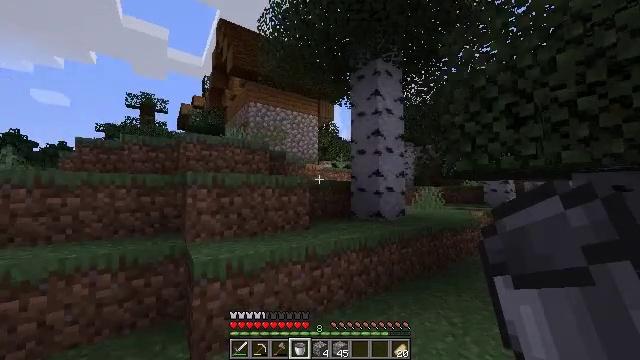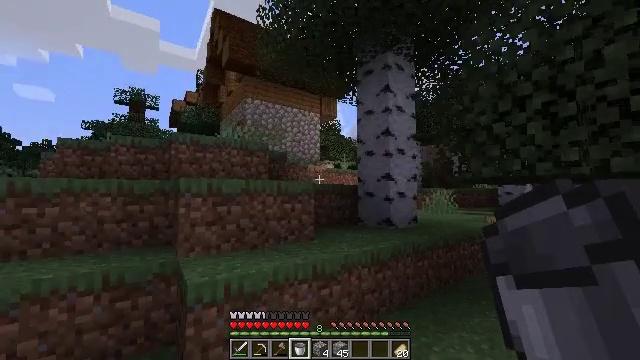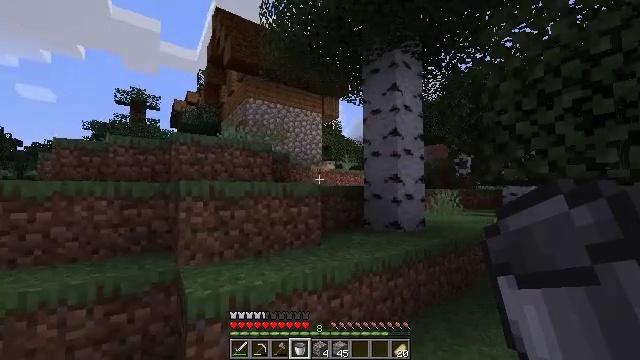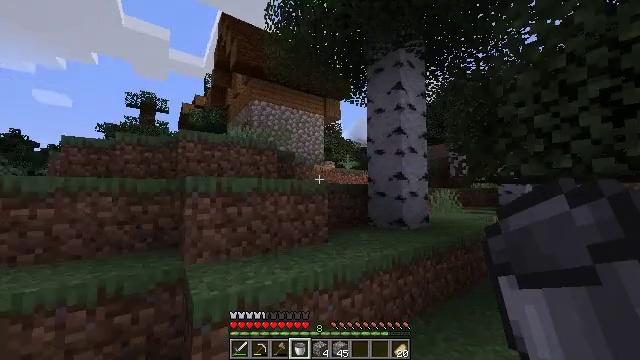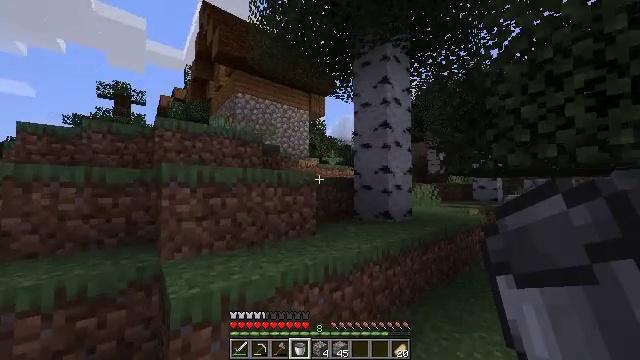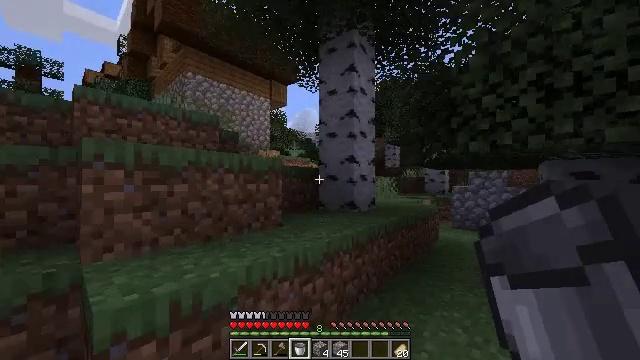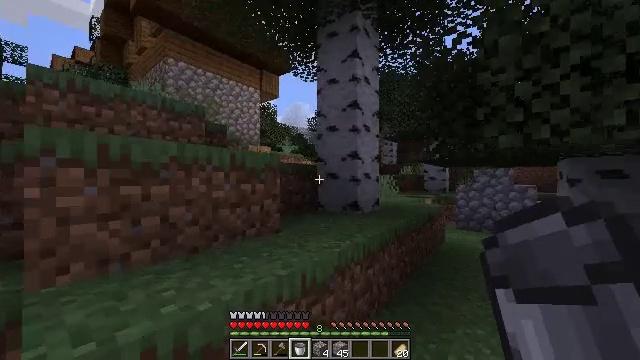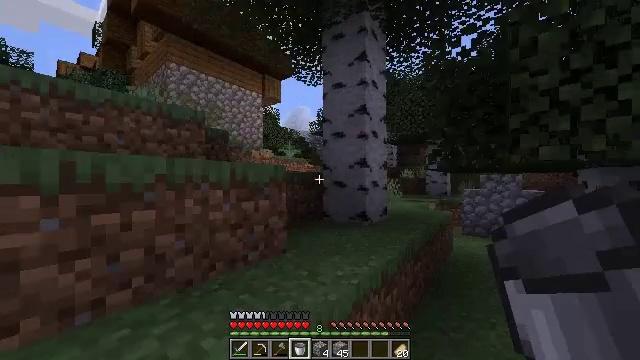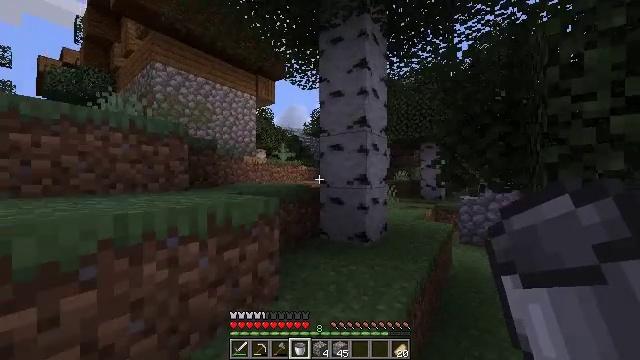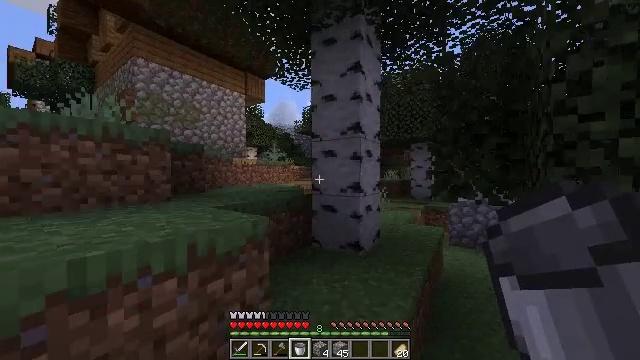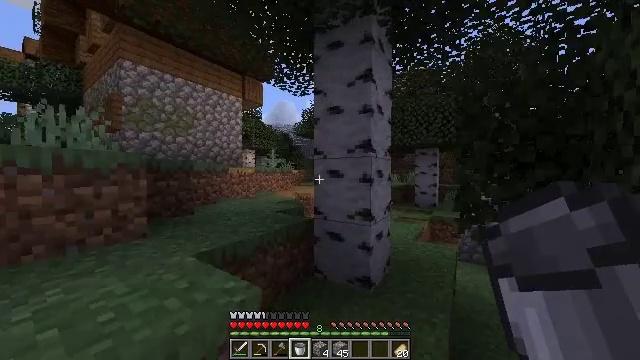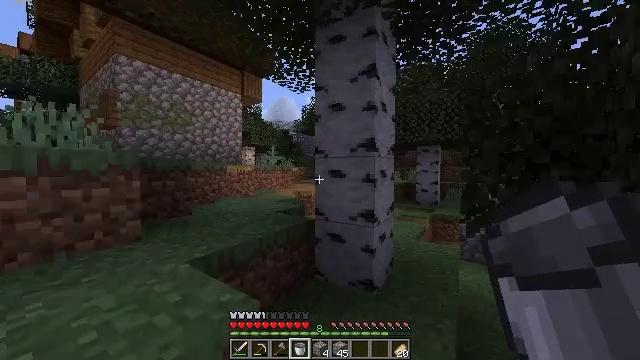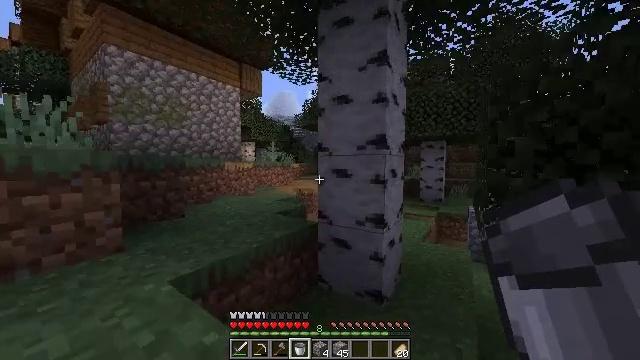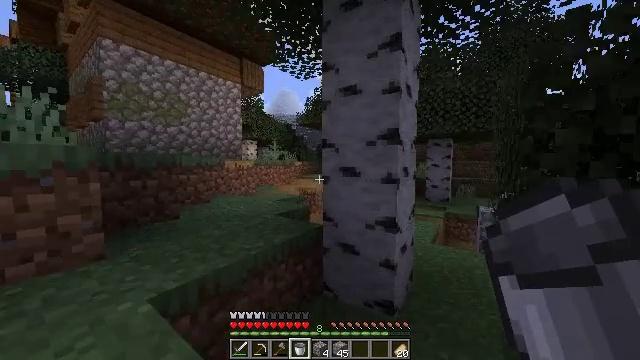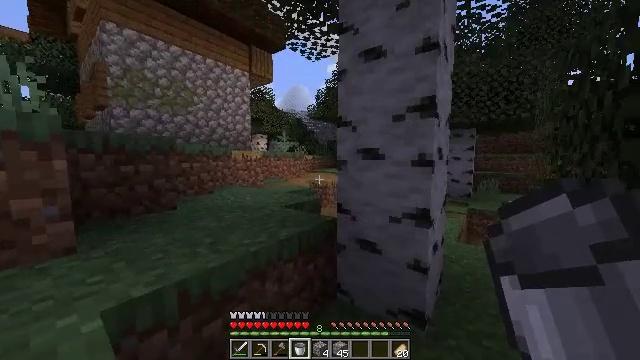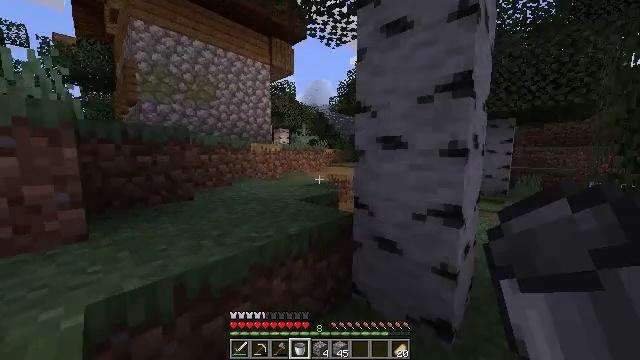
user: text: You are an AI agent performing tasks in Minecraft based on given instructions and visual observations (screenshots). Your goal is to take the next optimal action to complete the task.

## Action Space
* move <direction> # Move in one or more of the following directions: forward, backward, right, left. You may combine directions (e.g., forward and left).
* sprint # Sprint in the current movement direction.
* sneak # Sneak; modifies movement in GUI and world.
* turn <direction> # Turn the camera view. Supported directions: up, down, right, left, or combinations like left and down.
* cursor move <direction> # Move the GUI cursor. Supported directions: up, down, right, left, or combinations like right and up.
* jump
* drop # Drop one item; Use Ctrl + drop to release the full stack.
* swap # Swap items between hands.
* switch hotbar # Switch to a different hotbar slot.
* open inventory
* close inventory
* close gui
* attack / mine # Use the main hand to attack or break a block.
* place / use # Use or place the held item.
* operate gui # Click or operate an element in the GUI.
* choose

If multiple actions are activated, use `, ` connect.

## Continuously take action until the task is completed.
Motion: motion action
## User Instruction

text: Mine spruce leaves from the tree.
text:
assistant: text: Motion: move forward, sprint, jump
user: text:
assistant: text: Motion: move forward, sprint, jump
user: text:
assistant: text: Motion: move forward, sprint, jump
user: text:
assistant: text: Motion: move forward, sprint, turn right, jump
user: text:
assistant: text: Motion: move forward, sprint, turn right and down, jump
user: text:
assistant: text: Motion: move forward, sprint, turn right, jump
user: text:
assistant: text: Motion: move forward, sprint, jump
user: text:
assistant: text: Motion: move forward, sprint, turn right, jump
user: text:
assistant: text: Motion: move forward, sprint, turn right, jump
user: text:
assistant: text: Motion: move forward, sprint, jump
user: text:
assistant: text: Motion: move forward, sprint, jump
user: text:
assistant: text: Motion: move forward, sprint, turn down, jump
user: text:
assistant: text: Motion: move forward, sprint
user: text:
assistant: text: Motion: move forward, sprint, turn left and down
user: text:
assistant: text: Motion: move forward, sprint, turn left and down
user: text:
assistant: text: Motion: move forward, sprint, turn left and down, jump
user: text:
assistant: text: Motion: move forward, sprint, turn left and down, jump
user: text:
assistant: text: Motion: move forward, sprint, turn left, jump
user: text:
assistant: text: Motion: move forward, sprint, turn left, jump
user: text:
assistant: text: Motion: move forward, sprint, turn left, jump
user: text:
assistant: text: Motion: move forward and move left, sprint, turn down, jump
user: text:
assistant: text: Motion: move forward and move left, sprint, turn right and down, jump
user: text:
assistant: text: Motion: move forward and move left, sprint, turn right and down, jump
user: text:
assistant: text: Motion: move forward and move left, sprint, turn right and down, jump
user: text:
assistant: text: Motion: move forward and move left, sprint, turn right and down, jump
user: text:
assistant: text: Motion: move forward and move left, sprint, turn right, jump
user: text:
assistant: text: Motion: move forward and move left, sprint, turn right, jump
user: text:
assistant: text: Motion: move forward and move left, sprint, jump
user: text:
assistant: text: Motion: move forward, sprint, jump
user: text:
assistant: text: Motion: move forward, sprint, jump